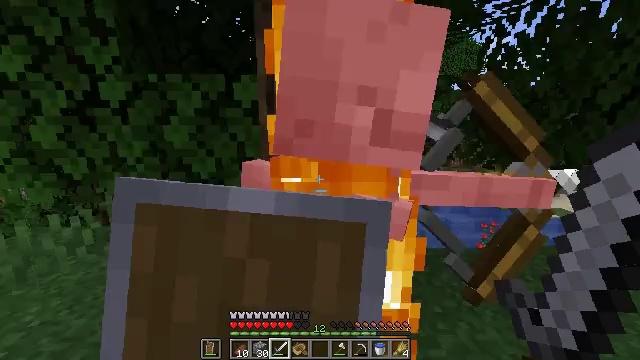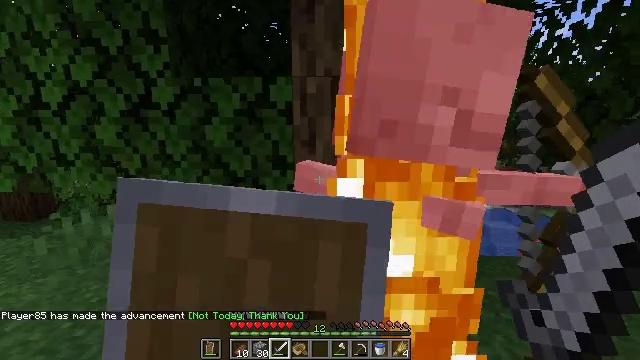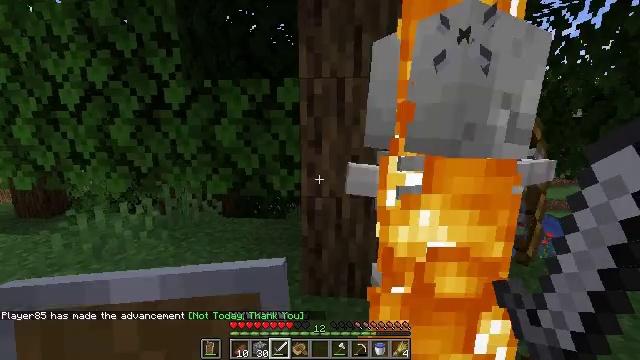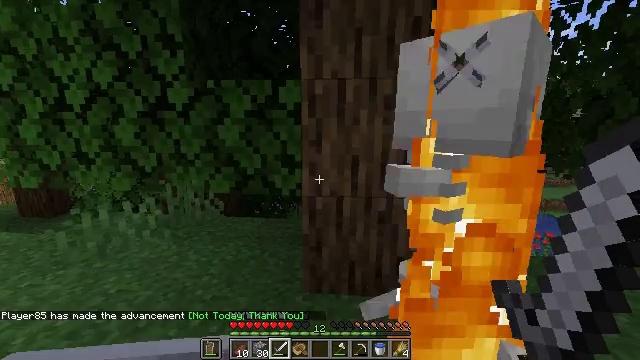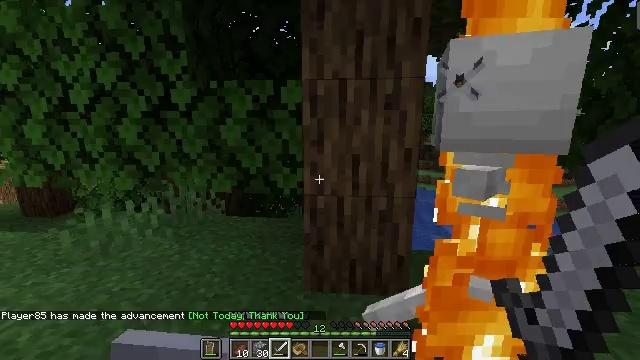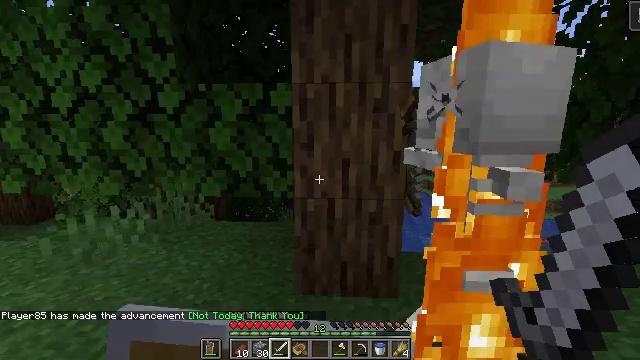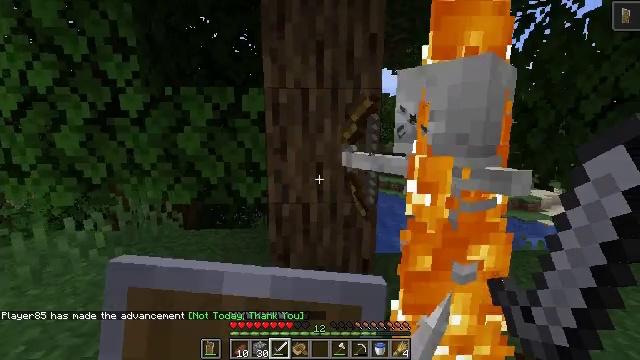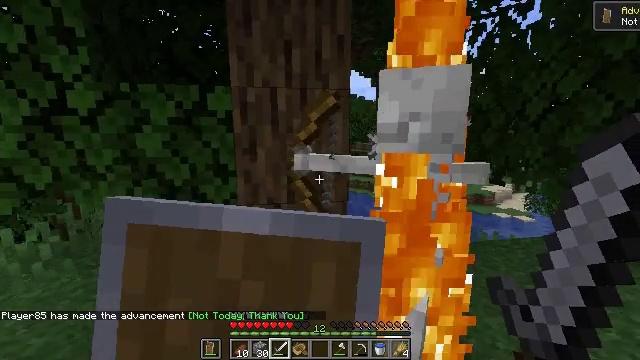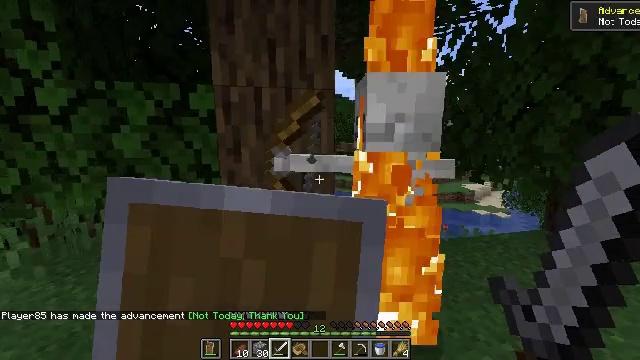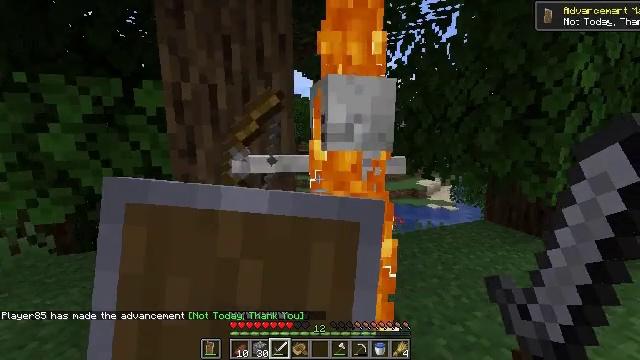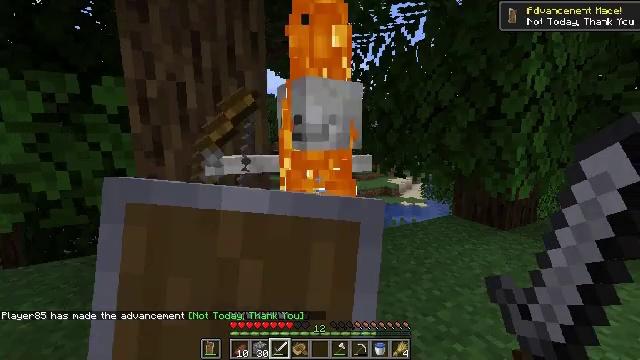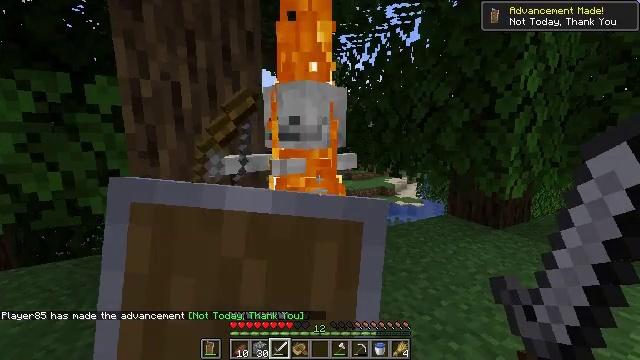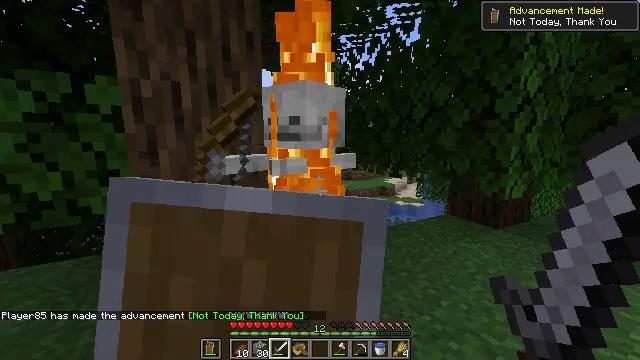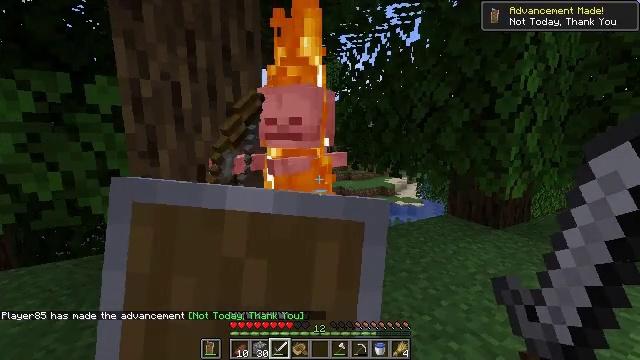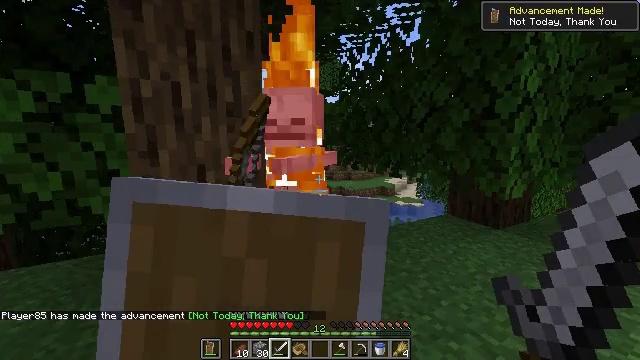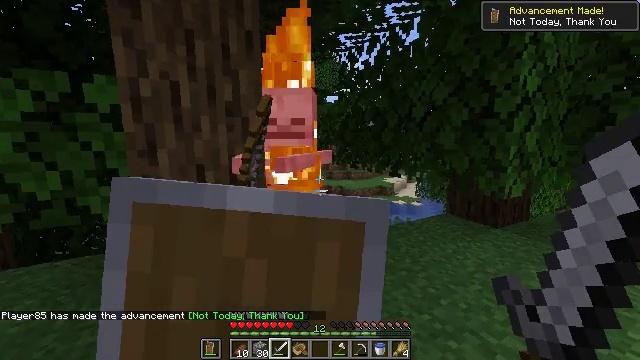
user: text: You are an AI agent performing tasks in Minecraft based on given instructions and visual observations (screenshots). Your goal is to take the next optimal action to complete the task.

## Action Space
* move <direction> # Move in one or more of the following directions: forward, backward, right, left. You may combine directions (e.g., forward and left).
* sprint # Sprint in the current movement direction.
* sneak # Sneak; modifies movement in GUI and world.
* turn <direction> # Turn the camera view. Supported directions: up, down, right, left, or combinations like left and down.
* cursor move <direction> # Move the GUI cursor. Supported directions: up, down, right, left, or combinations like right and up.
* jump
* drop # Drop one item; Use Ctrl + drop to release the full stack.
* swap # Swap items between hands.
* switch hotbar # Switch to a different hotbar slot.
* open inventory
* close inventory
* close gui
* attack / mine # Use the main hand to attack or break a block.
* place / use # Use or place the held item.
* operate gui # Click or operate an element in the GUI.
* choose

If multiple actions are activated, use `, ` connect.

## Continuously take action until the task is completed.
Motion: motion action
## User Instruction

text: Combat the skeleton.
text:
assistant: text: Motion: move back, turn left, use / place
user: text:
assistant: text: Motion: move back, turn left, use / place
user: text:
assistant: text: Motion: use / place
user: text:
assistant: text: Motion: use / place
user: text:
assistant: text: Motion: turn right, use / place
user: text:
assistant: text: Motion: turn right and up, use / place
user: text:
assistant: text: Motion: turn right, use / place
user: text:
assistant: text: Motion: turn right, use / place
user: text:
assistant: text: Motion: turn right, use / place
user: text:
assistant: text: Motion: turn right, use / place
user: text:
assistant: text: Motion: use / place
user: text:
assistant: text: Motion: use / place
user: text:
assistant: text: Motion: use / place
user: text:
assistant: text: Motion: use / place
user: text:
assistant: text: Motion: use / place
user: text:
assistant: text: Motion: no_op
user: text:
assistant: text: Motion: no_op
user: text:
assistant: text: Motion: attack / mine
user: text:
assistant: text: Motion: attack / mine
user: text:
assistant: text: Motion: attack / mine
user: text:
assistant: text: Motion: no_op
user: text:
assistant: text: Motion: no_op
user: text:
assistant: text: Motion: no_op